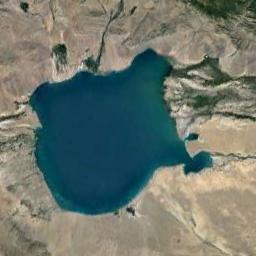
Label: lake